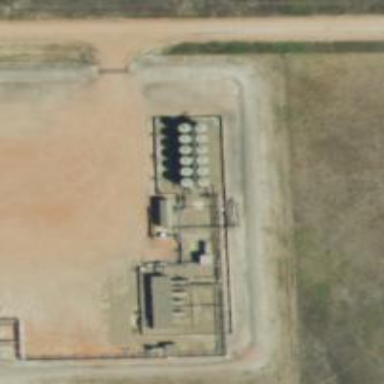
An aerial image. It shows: Storage tank with man-made structure.